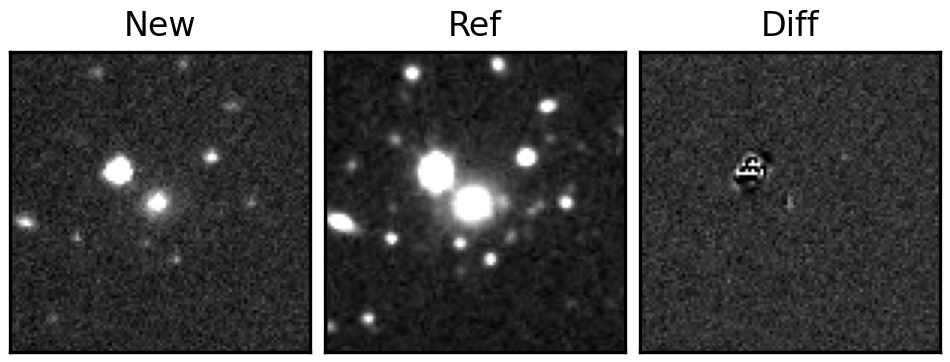
Label: real